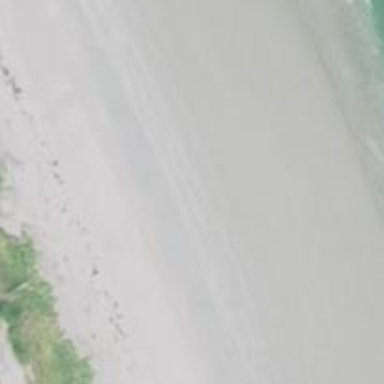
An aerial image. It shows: Beautiful beach with natural surroundings.